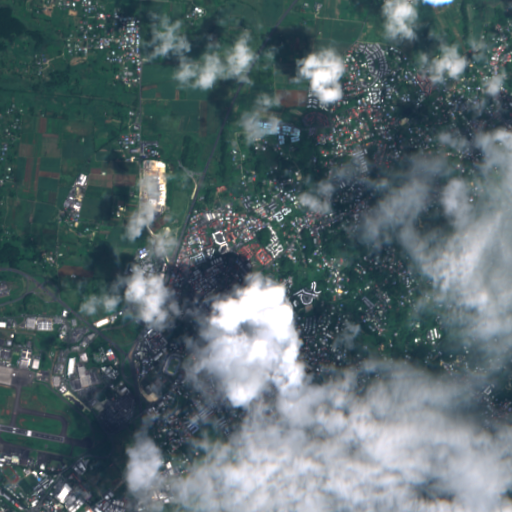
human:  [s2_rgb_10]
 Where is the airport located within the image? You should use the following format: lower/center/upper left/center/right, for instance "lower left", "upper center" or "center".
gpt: The airport is located in the lower left of the image.
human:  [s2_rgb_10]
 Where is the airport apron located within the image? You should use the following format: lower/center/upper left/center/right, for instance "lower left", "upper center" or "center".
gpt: The airport apron is located in the lower left of the image.
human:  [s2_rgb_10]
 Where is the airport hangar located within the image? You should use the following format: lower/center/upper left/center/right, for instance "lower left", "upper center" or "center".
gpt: The airport hangar is located in the lower left of the image.
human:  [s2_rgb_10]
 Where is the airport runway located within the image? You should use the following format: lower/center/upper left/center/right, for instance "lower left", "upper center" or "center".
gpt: The airport runway is located in the lower left of the image.
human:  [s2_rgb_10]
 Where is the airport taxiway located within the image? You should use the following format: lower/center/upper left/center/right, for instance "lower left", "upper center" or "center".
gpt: The airport taxiway is located in the lower left of the image.
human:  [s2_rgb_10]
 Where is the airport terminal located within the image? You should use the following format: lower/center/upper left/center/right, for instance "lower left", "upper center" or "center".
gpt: The airport terminal is located in the lower left of the image.
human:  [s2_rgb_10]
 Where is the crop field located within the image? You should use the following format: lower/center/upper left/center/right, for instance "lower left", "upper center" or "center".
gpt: The crop field is located in the upper center of the image.
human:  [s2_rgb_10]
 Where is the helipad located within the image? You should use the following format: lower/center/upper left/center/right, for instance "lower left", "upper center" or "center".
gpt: The helipad is located in the lower left of the image.
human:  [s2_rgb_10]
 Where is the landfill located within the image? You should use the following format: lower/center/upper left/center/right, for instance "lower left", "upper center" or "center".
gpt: The landfill is located in the lower left of the image.
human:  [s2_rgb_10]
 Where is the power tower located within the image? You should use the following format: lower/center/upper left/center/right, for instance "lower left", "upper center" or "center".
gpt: The power tower is located in the lower right of the image.
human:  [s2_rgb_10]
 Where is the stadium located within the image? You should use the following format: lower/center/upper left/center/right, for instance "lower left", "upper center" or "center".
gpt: The stadium is located in the lower left of the image.
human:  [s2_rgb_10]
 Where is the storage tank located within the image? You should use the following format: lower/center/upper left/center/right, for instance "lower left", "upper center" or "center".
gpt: The storage tank is located in the lower left of the image.
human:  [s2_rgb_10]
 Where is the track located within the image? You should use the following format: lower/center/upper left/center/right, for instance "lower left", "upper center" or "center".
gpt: The track is located in the lower left of the image.
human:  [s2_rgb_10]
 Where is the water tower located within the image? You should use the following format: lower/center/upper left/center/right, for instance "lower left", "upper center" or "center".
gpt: The water tower is located in the lower of the image.
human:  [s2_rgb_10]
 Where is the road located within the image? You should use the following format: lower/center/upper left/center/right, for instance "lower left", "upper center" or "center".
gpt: There is no road in the image.